Question: I have a excell sheet with a drop down list. The values are some comma separated values. For example
'''
XXS, XS, S, M, L, XL, XXL, XXXL
2/3, 4/5, 6/7, 8/9, 10/11, 12/13
1-2, 2-3, 3-4, 4-5, 5-6, 6-7, 7-8, 8-9, 9-10, 10-11, 11-12, 12-13, 13-14, 14-15, 15-16, 18-24
2XL, 3XL, 4XL, 5XL
1X, 2X, 3X, 4X, 5X
'''
When user selects a value from the drop down I want to get the selected value and split it by comma and set those splited values to cells.
If User selects 2XL, 3XL, 4XL, 5XL my output should look as follows.Can anybody suggests a better to do this

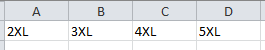
Answer: set up your spreadsheet like this

Cell 'C2' is the validation list dropdown
turn on the developer tab and go into VBE +
right click the 'Sheet1' object module and select 'View Code'
copy paste the below code
'''
Private Sub Worksheet_Change(ByVal Target As Range)
If Target.Row = 2 And Target.Column = 3 Then
Dim arr As Variant
arr = Split(Target, ",")
Range("E:E").ClearContents
Range("E:E").NumberFormat = "@"
Range("E1:E" & UBound(arr) + 1) = WorksheetFunction.Transpose(arr)
End If
End Sub
'''
Now, go back to spreadsheet and select anything in the list. You should have your separated values in column 'E'